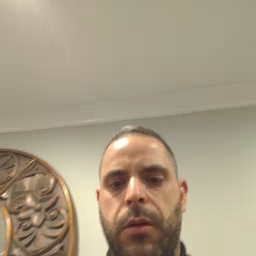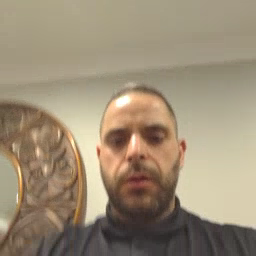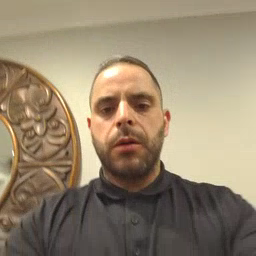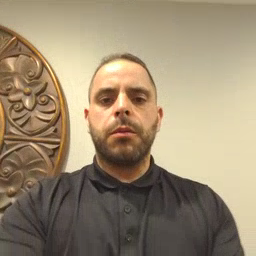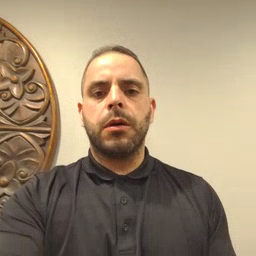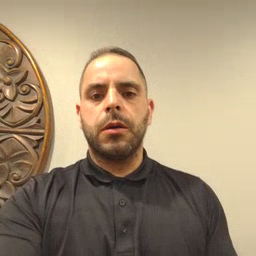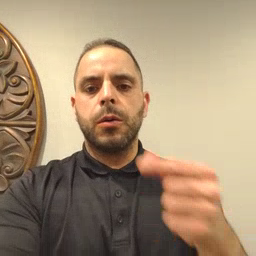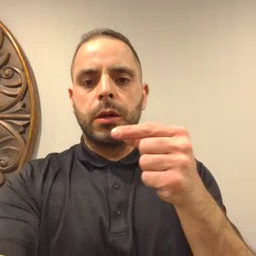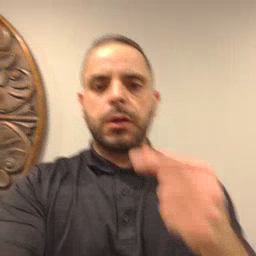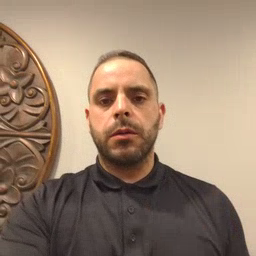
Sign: green